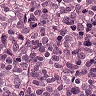
Metastatic tissue present: yes